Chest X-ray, PA view. Patient: 47 years old, sex M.
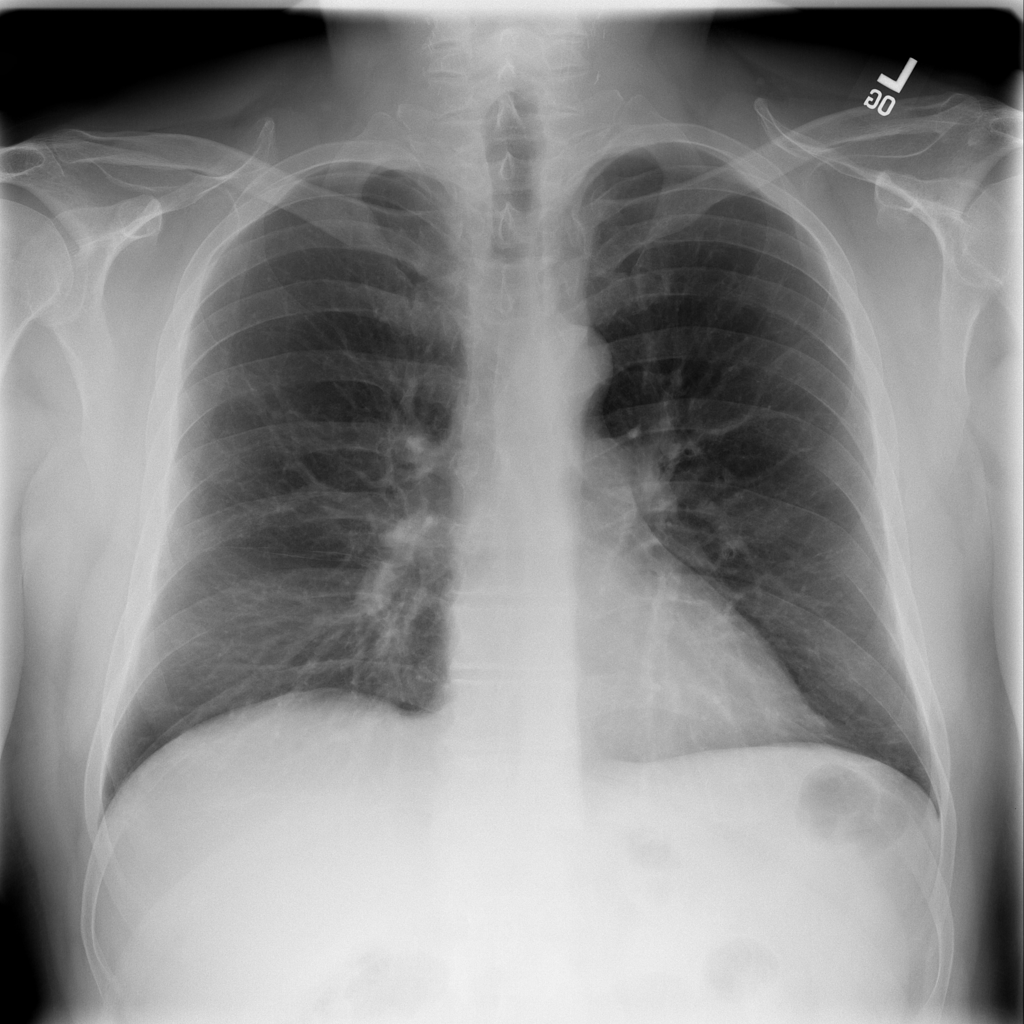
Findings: No Finding